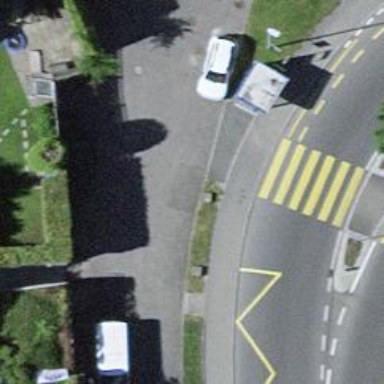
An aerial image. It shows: Unmarked road crossing.